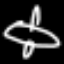
Label: airplane